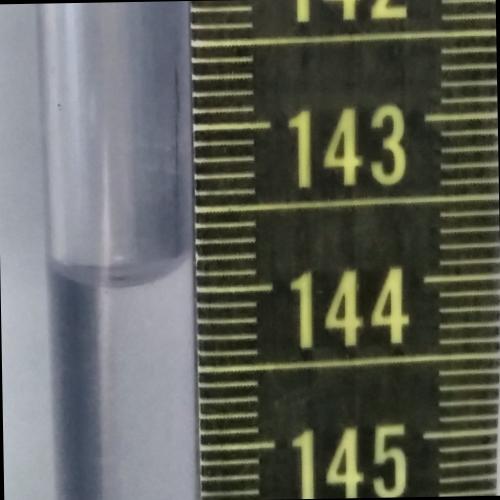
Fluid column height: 143.9 cm